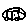
Label: car